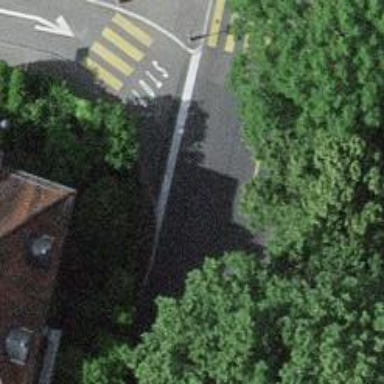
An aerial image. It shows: Tertiary road with asphalt surface. It has separate sidewalk and cycle lane on the left.